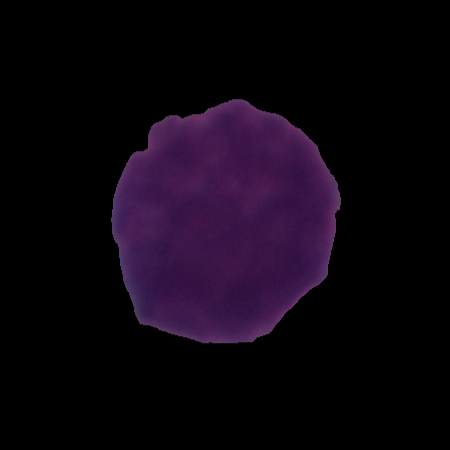
Label: cancer